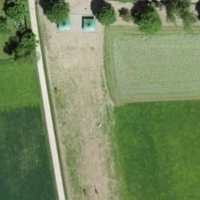
EUNIS habitat code: 25
Species observed at this site:
Plantago media